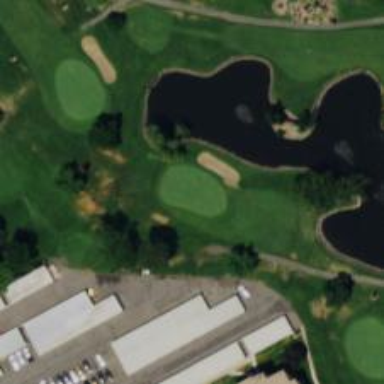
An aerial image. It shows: Golf hole on golf course.